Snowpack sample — Snodgrass Mountain, Crested Butte, Colorado (2/4/25, 12:06 PM MST)
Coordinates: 38.923, -106.968
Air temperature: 35 °F
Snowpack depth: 80 cm
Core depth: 60 cm
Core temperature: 32 °F
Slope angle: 14°, slope face: 78°
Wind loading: low
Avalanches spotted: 0
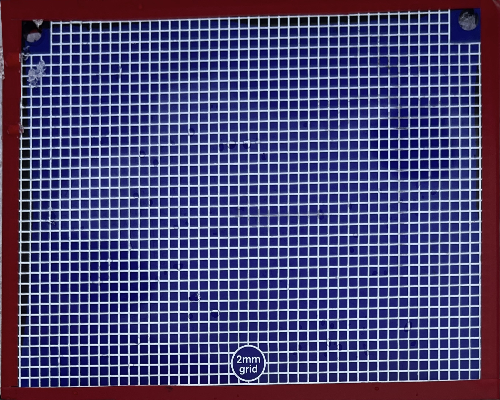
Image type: profile
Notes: No avalanches nearby, unusually warm weather for the last month reported by residents, Collected 25 yards from treeline